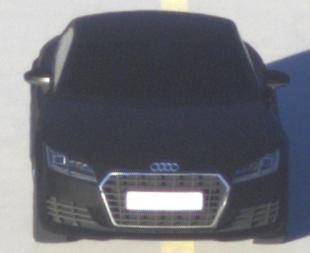
Make: Audi
Model: TT Coupé 1.8 TFSI
Detailed model: TT (8S) Coupé
Model produced from: 2015/08
Model produced until: 2018/06
Doors: 3
Color: black
Road condition: dry road
Daytime: sunrise or sunset
Contrast: high contrast